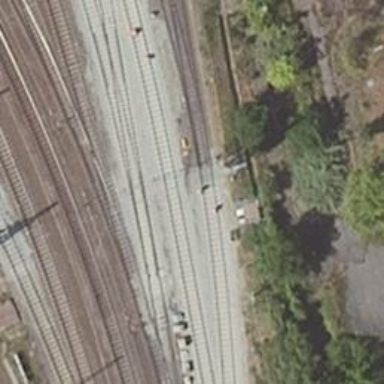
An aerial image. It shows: Railway switch.